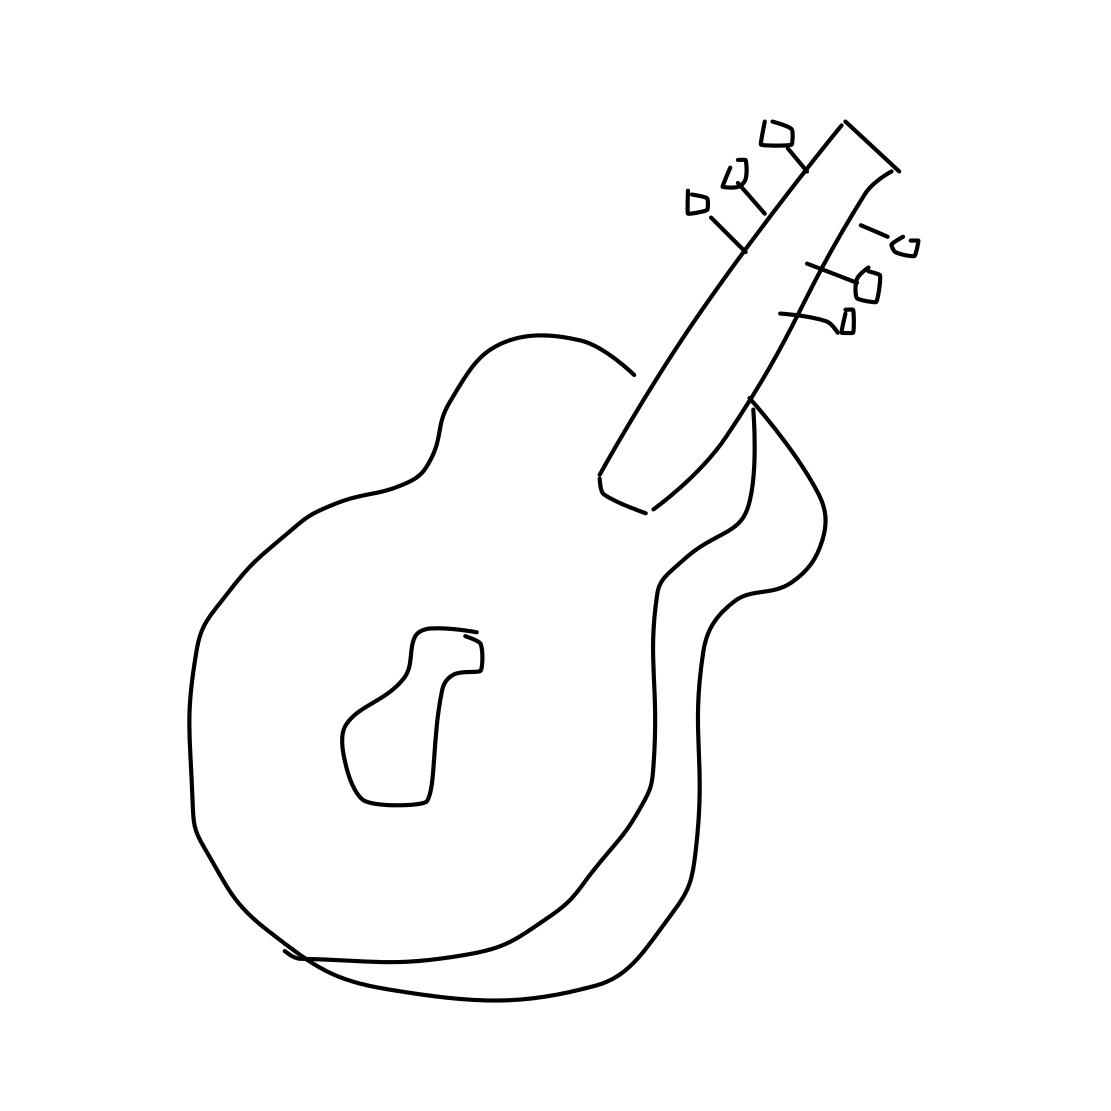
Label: guitar